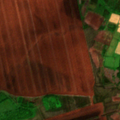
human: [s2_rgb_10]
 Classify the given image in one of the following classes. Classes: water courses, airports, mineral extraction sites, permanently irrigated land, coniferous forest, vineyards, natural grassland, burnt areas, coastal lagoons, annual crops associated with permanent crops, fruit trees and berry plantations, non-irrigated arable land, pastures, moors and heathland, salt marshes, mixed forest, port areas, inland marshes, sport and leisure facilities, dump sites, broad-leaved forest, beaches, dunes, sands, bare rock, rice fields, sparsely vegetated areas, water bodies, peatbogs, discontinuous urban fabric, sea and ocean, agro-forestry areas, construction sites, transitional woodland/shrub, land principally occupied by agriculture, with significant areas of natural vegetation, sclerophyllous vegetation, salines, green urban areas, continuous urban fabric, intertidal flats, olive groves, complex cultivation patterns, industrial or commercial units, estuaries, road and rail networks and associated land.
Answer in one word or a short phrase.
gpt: pastures, coniferous forest, peatbogs